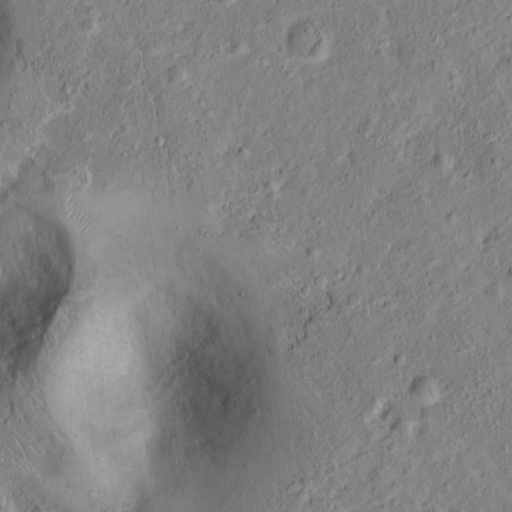
Objects detected: cone, cone, cone